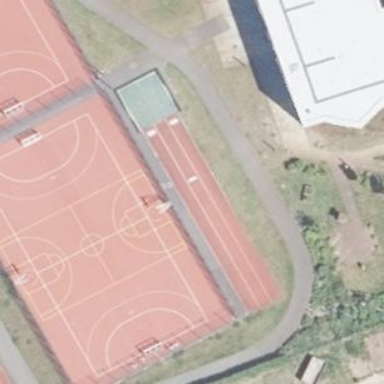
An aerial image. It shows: Multi-sport pitch with tartan surface.